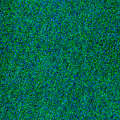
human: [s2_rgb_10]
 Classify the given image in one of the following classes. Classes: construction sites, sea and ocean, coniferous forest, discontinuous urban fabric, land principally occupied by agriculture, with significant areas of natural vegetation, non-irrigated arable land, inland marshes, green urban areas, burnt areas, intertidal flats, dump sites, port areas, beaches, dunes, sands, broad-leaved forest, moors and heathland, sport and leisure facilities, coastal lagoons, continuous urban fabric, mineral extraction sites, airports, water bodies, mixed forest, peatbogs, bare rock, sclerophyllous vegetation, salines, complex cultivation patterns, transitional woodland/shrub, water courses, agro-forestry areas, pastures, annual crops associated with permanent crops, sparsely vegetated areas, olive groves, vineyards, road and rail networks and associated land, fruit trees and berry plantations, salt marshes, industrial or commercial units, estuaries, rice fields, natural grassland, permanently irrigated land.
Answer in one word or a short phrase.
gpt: sea and ocean